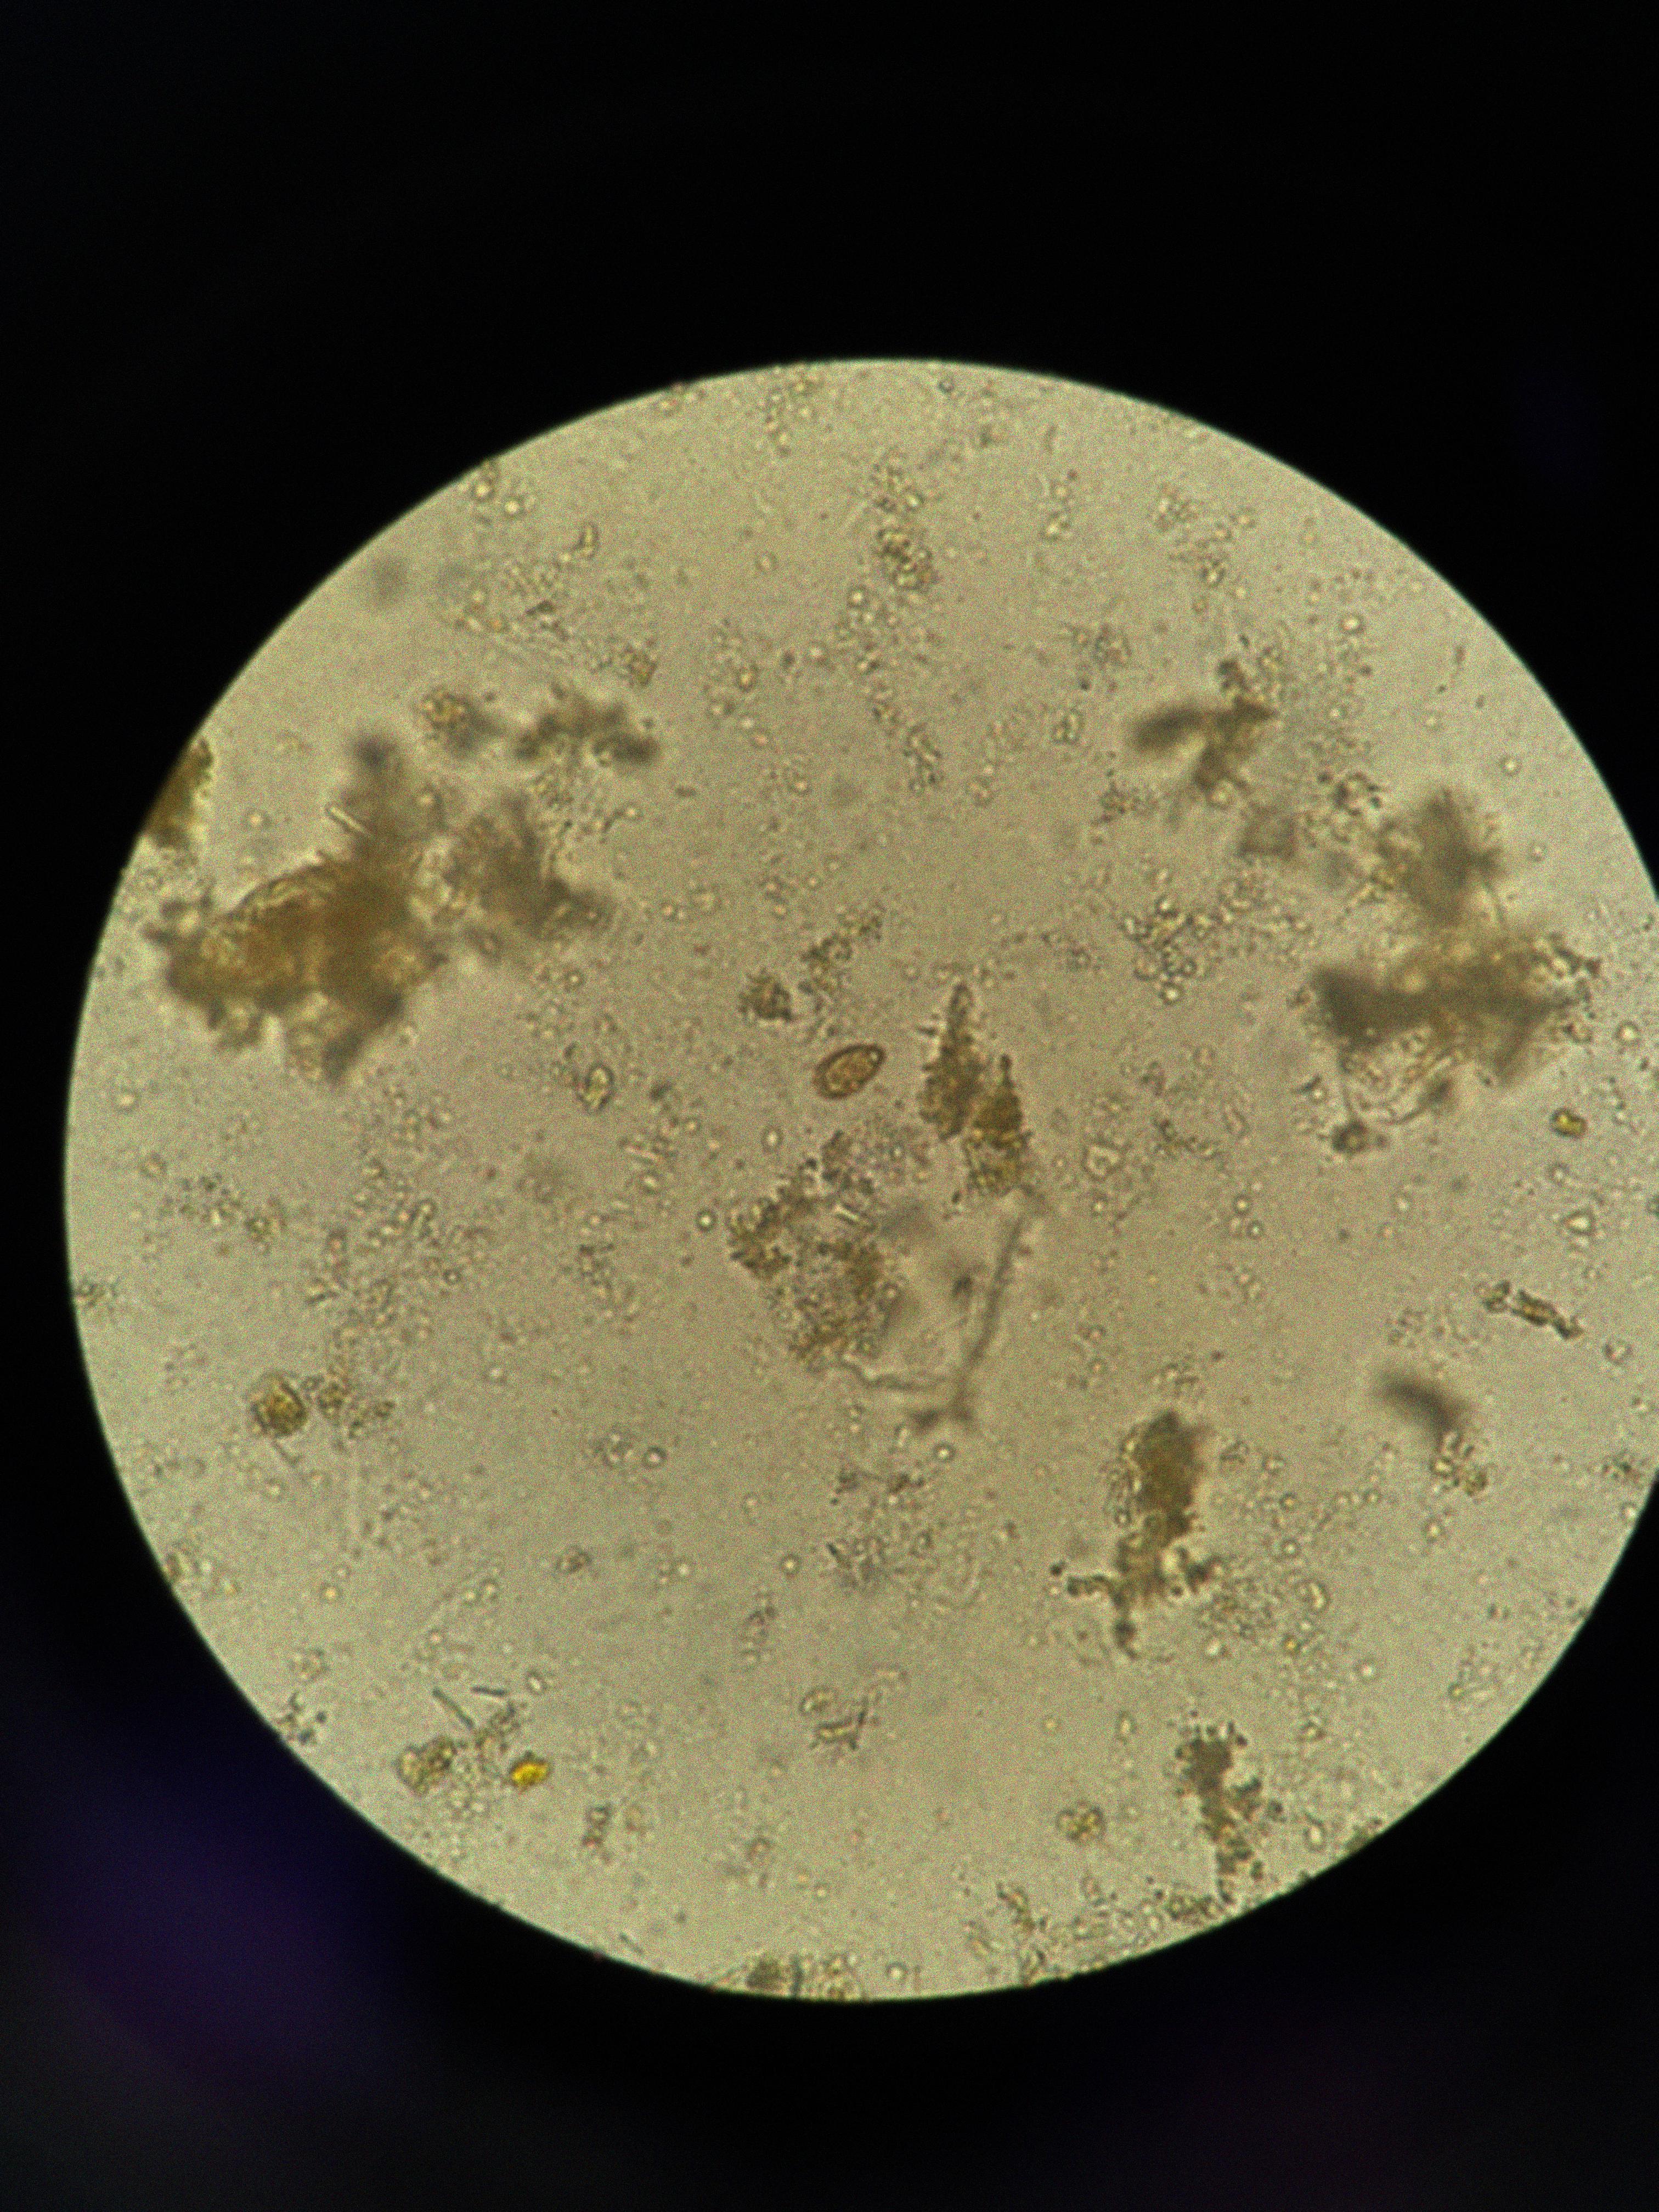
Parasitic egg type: Opisthorchis viverrine